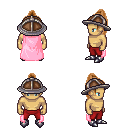
a pixel art fantasy rpg character, male body template, human, tanned skin, pink cape, red pants, brown long topknot hairstyle, chain helm, metal boots, four views (front, back, left, right), 2x2 character sprite sheet, small pixel art, hard edges, no anti-aliasing